Field crop: tomato
Growth stage: 1
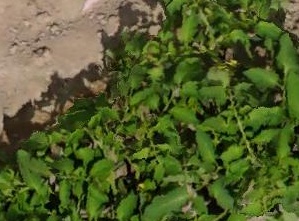
Species: tomato